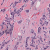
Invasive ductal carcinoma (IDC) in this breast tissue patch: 1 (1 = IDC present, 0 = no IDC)